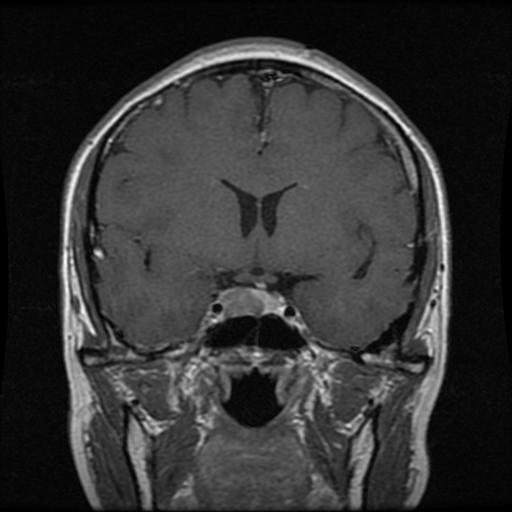
Label: pituitary